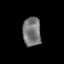
Tissue: skin
Cell type: Epithelial cells
Senescence score: 0.2629
Nuclear area (px): 520
Mean DAPI intensity: 118.798